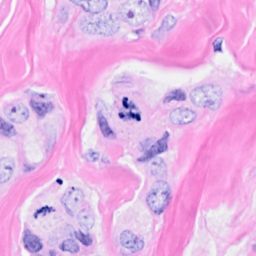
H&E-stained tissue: Breast